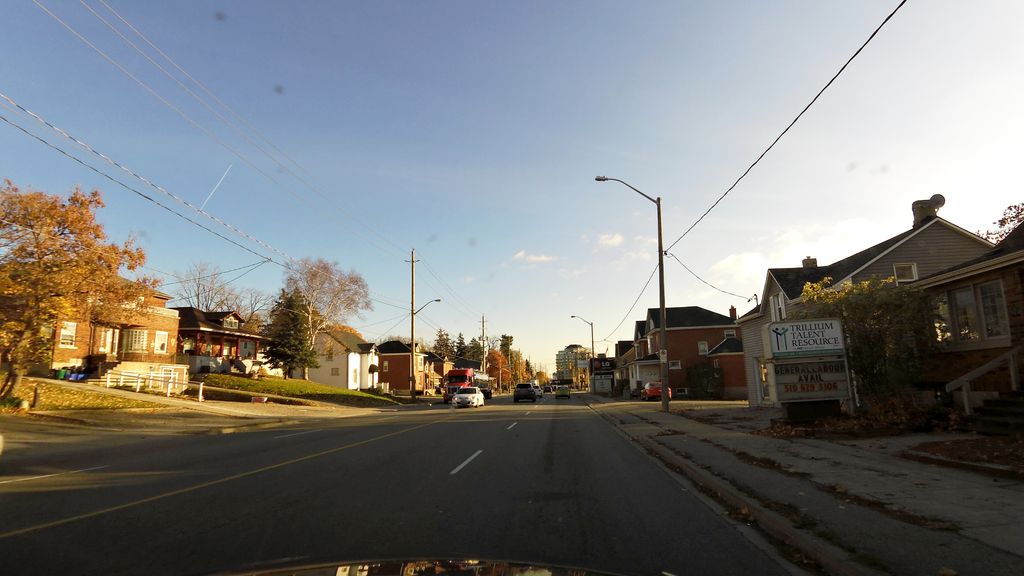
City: kitchener-waterloo